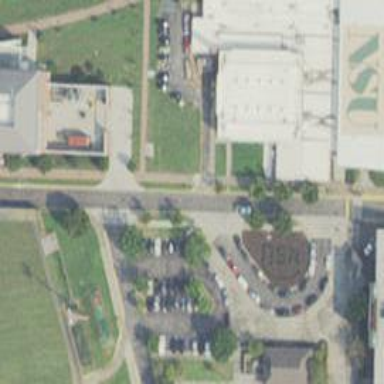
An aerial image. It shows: University building.